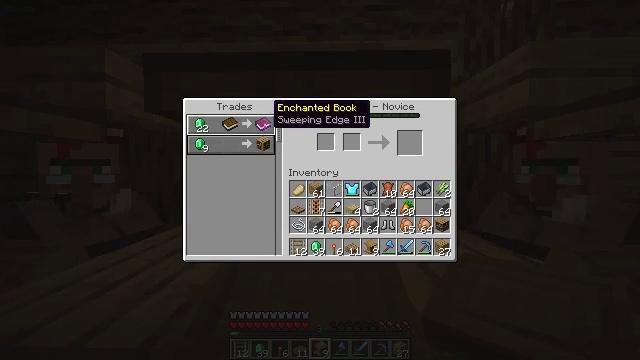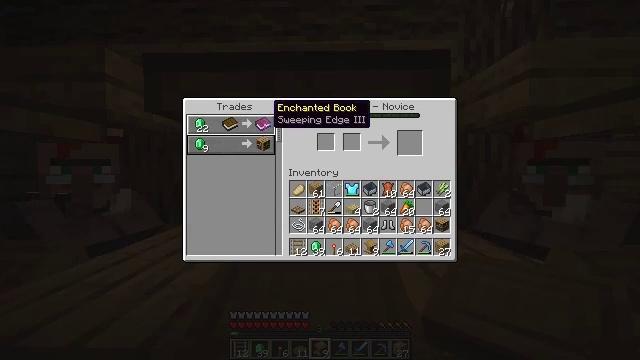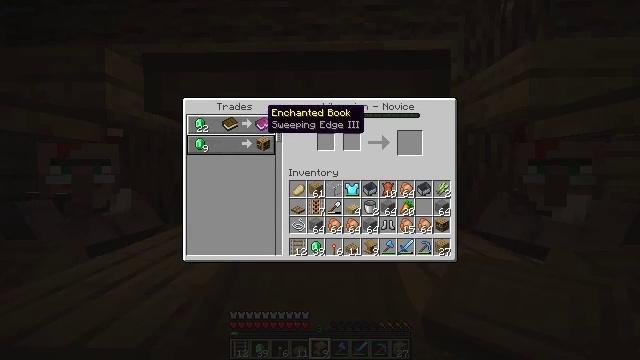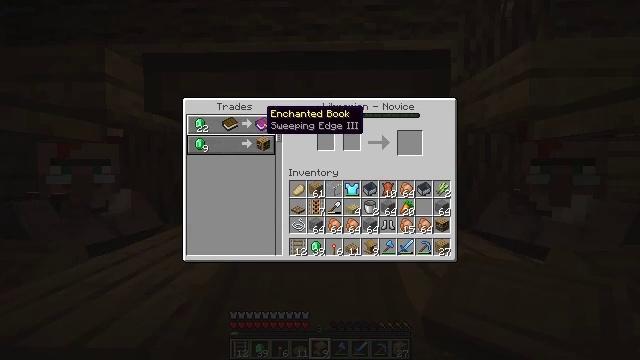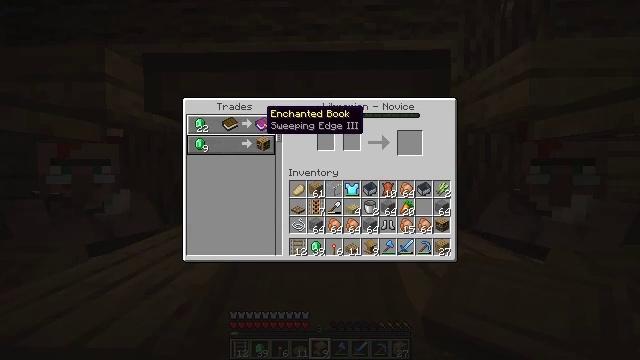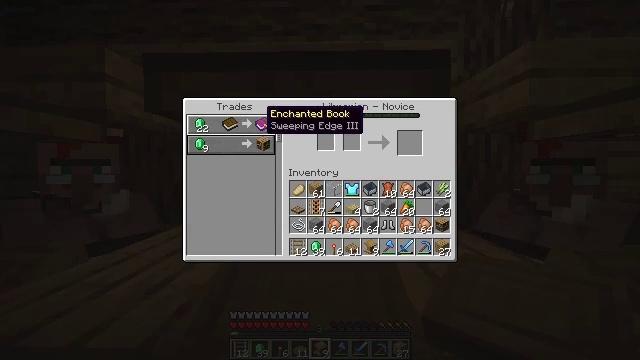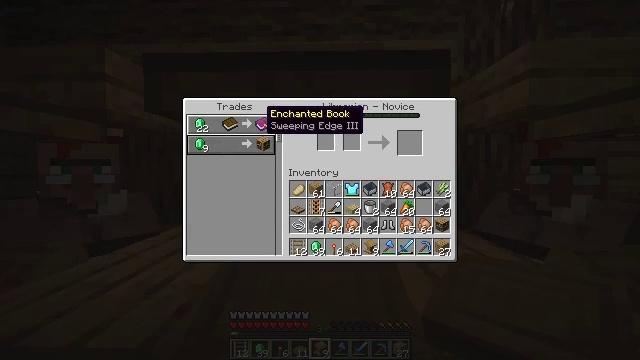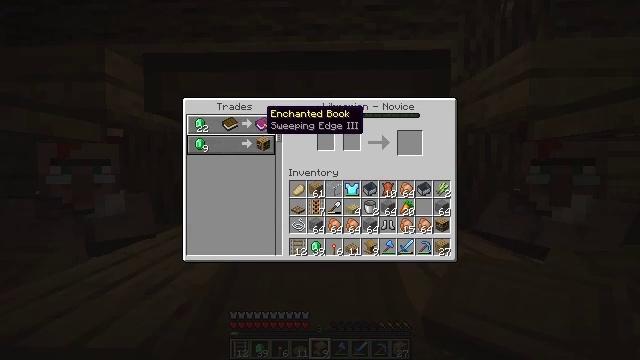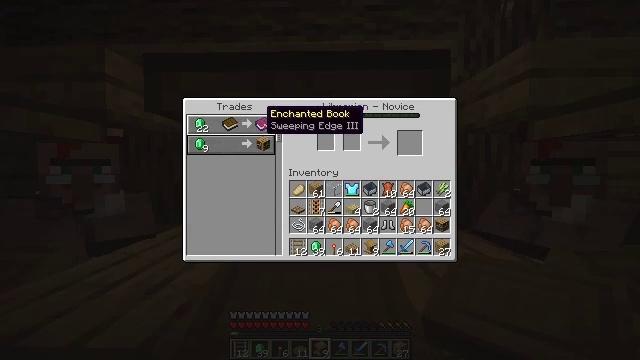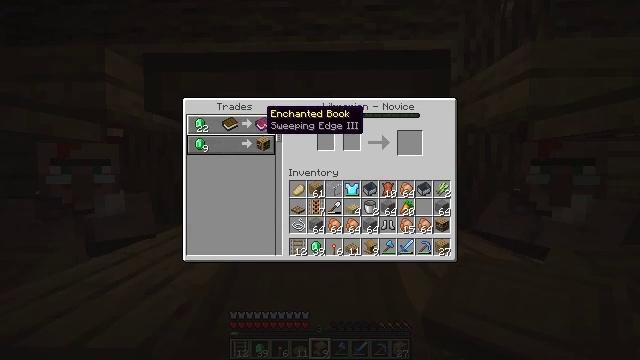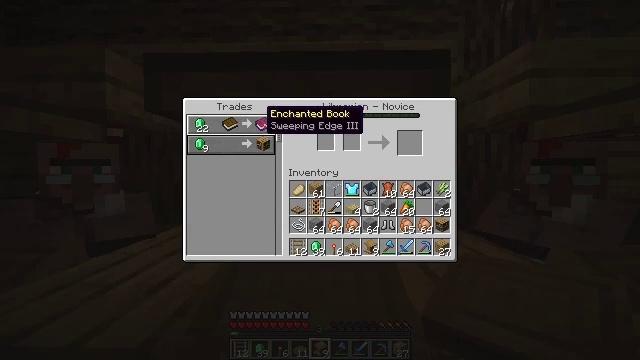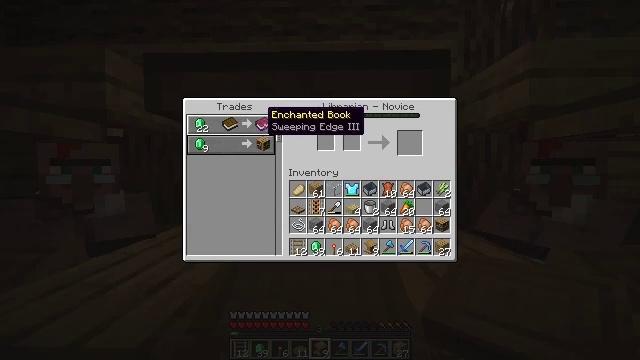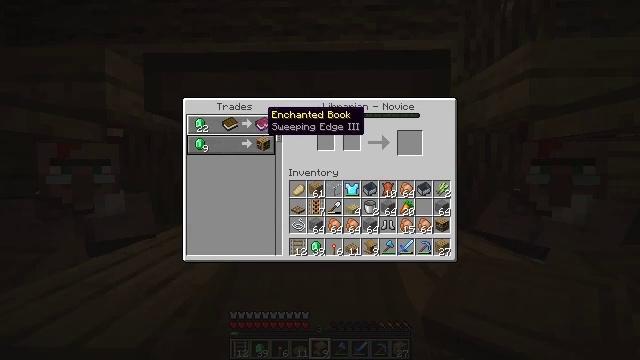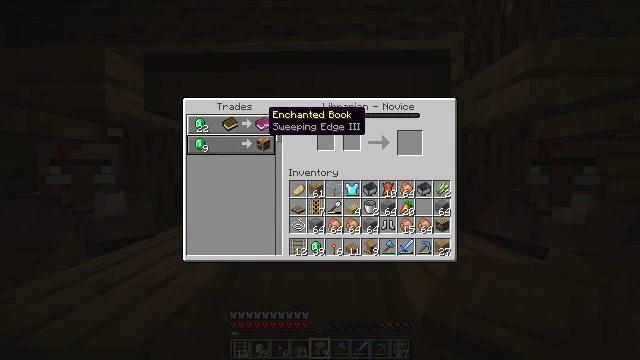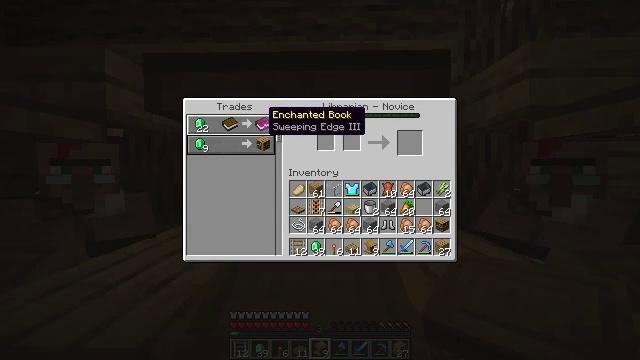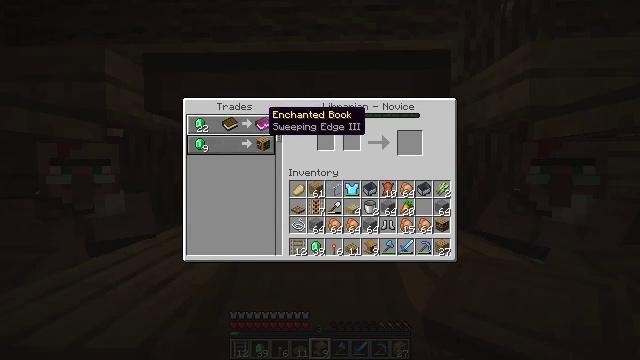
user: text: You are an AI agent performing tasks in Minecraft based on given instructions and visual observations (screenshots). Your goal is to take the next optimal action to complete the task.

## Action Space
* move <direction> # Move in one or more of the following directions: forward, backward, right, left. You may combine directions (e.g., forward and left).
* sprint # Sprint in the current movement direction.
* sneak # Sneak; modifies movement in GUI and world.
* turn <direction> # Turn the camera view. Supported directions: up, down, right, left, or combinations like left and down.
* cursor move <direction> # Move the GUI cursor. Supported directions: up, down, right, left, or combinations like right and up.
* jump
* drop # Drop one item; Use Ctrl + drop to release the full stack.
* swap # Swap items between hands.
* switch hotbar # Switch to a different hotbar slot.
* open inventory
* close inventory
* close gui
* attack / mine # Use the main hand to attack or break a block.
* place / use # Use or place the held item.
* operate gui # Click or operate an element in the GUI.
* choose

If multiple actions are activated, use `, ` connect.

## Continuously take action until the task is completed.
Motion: motion action
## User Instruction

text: Destroy the lectern to reuse it.
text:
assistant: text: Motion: no_op
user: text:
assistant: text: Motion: no_op
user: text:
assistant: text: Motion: no_op
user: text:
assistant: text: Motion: no_op
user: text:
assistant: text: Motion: no_op
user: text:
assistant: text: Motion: no_op
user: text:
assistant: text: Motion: no_op
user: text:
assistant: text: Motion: no_op
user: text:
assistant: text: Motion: no_op
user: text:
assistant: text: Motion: no_op
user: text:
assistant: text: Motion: no_op
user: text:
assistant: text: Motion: no_op
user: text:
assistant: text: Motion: no_op
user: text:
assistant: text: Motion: no_op
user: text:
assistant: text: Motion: no_op
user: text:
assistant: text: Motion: no_op
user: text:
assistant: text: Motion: no_op
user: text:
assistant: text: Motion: no_op
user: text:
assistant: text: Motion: no_op
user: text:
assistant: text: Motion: close gui
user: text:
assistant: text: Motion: no_op
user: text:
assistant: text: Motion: no_op
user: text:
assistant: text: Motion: no_op
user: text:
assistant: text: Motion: turn right and down
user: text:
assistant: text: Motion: turn right and down
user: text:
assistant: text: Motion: turn right and down
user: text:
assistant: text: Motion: turn right
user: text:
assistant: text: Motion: no_op
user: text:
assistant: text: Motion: no_op
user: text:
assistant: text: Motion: turn left